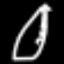
Label: clock